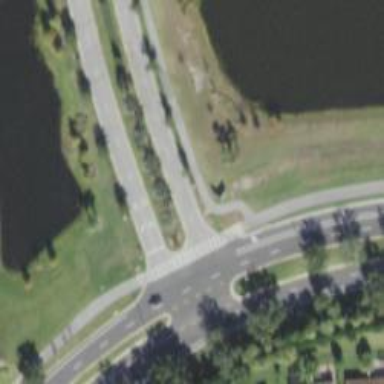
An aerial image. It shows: Marked crossing for cyclists on cycleway.